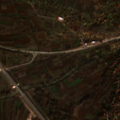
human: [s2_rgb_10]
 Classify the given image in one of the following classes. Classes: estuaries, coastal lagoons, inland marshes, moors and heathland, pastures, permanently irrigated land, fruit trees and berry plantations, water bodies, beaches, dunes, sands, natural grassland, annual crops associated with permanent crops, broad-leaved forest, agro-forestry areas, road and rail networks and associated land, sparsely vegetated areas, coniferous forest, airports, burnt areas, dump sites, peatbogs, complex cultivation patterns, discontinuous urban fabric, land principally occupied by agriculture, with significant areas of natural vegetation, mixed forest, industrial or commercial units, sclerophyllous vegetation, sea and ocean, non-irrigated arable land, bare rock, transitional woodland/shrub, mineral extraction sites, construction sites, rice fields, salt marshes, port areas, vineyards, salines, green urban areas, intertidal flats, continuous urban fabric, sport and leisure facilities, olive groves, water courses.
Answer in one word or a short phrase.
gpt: discontinuous urban fabric, non-irrigated arable land, complex cultivation patterns, land principally occupied by agriculture, with significant areas of natural vegetation, broad-leaved forest, transitional woodland/shrub